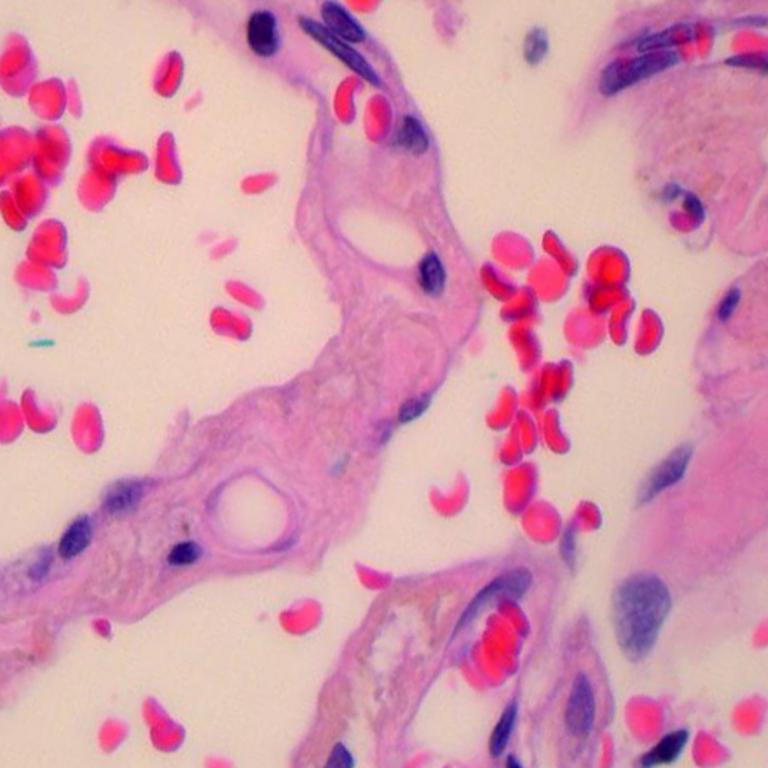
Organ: lung
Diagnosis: benign